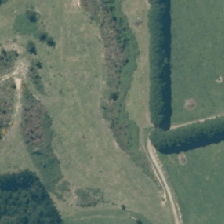
Land cover: low_producing_grassland